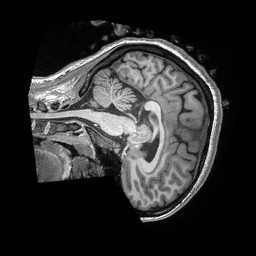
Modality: T1w
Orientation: sagittal
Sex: female